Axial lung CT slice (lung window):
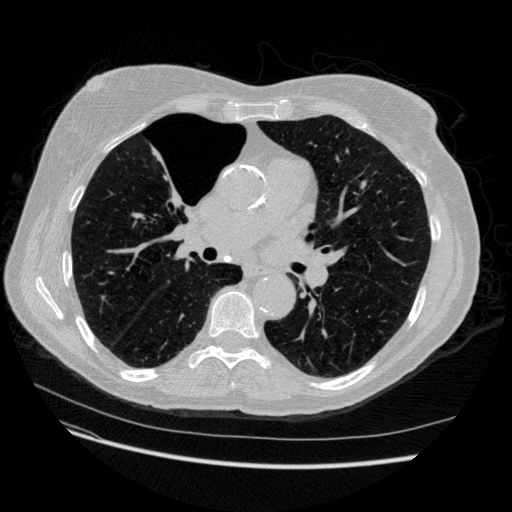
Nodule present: no